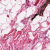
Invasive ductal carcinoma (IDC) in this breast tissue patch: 0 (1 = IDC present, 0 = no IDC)